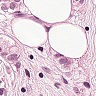
Metastatic tissue present: yes